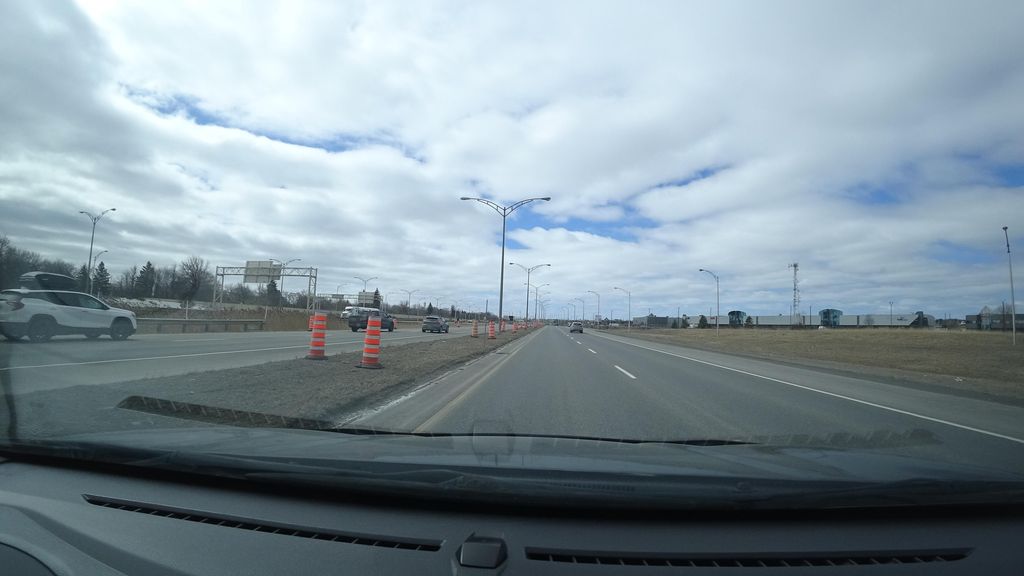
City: quebec_city